Aerial crown-view tile of a tropical tree (Barro Colorado Island, Panama), acquired 20241112:
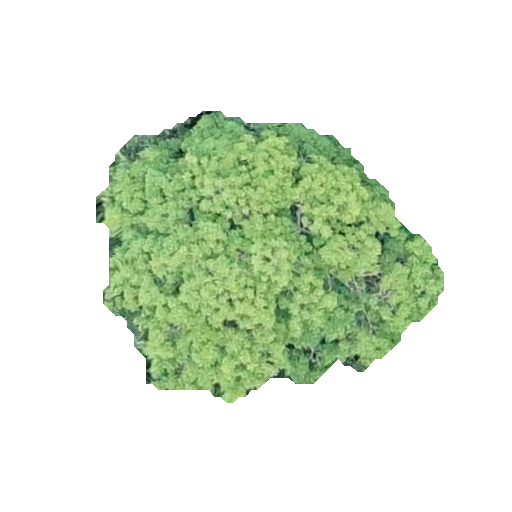
Species: Astronium graveolens
GBIF accepted scientific name: Astronium graveolens
Crown area: 111.202 m²